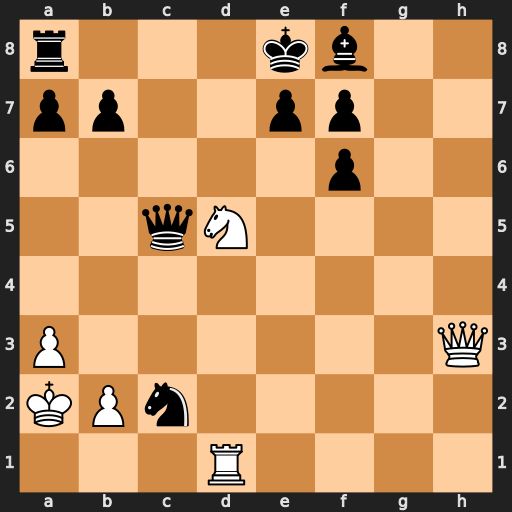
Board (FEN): r3kb2/pp2pp2/5p2/2qN4/8/P6Q/KPn5/3R4
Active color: w
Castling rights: q
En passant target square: -
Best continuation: Nxf6+ exf6 Qd7#